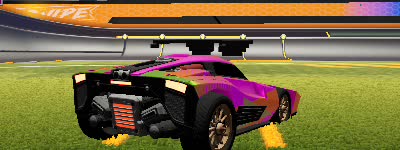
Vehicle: breakout